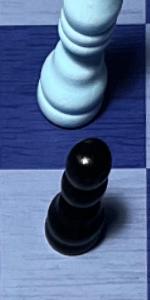
Label: Pawn_Black